Field crop: maize
Growth stage: 2
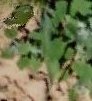
Species: maize